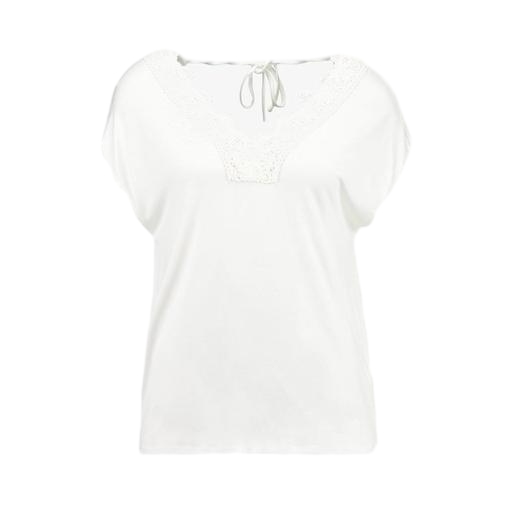
short-sleeve top only macy, white lace-front jersey top, white petite t-shirt only macy, white background